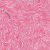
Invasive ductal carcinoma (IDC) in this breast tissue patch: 0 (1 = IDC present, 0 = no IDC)